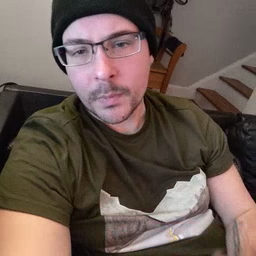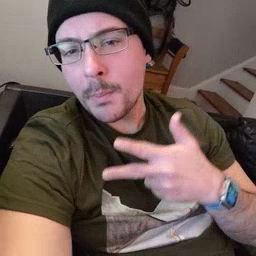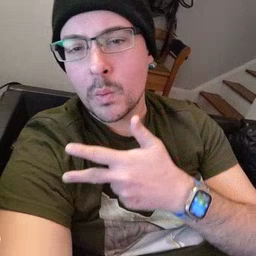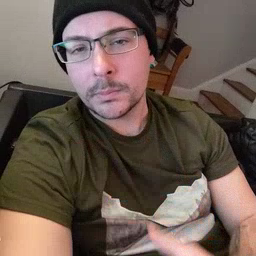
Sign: boat